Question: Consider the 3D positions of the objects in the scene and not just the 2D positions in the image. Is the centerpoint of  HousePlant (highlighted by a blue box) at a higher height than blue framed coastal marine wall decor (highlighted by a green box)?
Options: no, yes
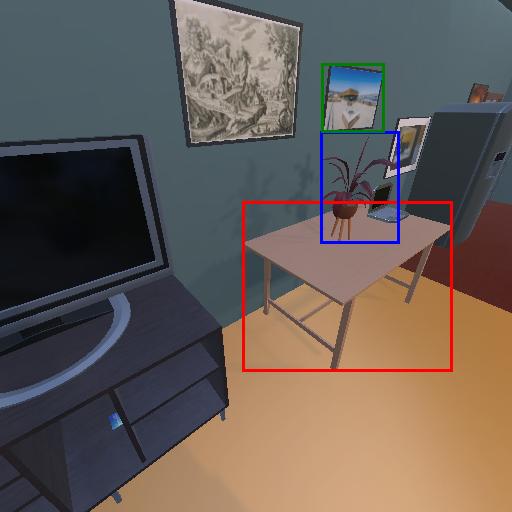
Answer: no